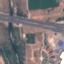
Land use / land cover: Highway